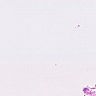
Metastatic tissue present: no